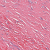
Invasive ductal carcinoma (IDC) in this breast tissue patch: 0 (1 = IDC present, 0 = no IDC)